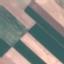
Label: AnnualCrop